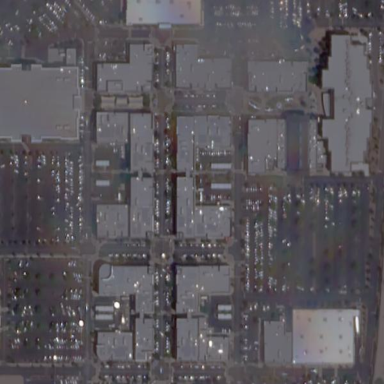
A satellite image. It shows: Retail area.